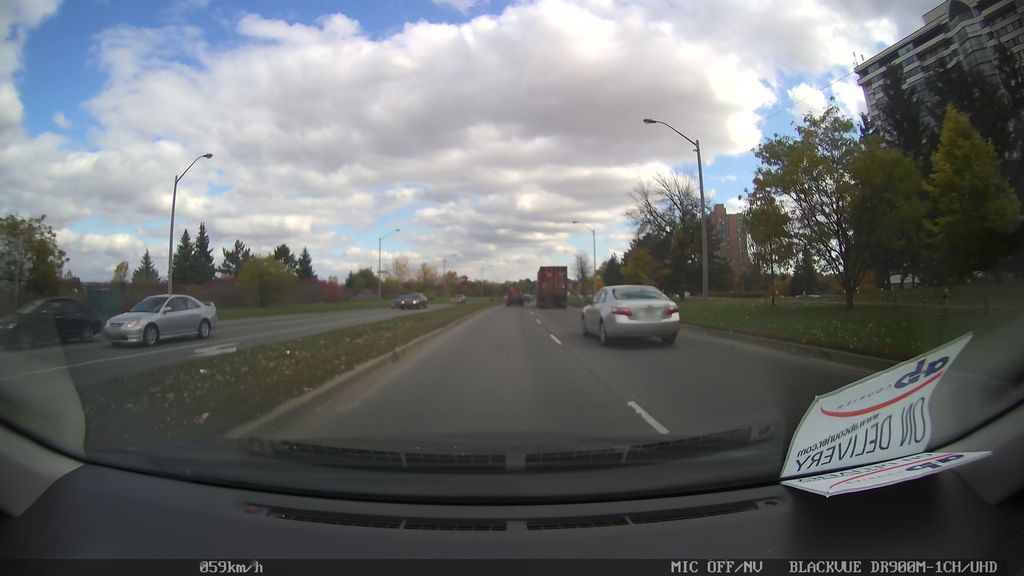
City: toronto